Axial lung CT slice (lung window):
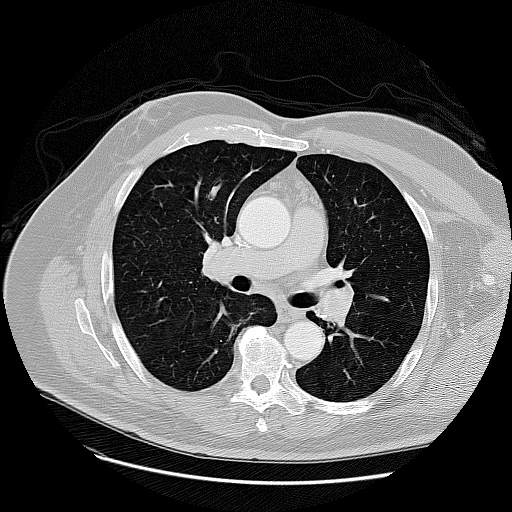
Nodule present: no